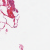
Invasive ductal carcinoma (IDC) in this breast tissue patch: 0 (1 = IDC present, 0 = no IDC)